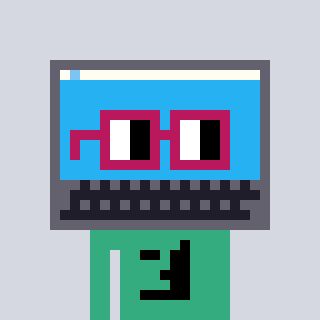
a pixel art character with square dark red glasses, a laptop-shaped head and a teal-colored body on a cool background